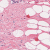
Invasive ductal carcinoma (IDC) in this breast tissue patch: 0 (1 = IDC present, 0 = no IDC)